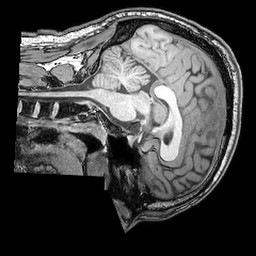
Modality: T1w
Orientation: sagittal
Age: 33
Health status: ill
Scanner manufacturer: philips
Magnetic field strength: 3 T
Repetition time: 0.007 s
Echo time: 0.003501 s